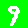
Digit: 9